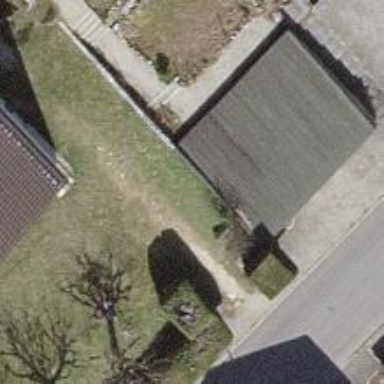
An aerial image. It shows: Garage building.